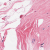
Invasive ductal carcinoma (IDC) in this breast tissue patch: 0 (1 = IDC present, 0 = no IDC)